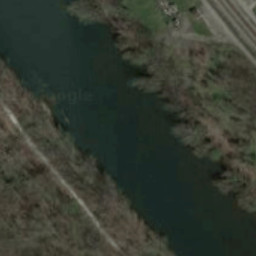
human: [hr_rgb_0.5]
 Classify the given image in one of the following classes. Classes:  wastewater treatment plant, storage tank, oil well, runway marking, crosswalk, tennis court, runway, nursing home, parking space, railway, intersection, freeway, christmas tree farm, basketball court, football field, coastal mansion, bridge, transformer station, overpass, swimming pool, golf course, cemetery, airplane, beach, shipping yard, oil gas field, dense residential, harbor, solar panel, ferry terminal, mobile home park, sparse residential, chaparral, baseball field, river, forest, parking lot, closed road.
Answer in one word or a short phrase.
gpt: river